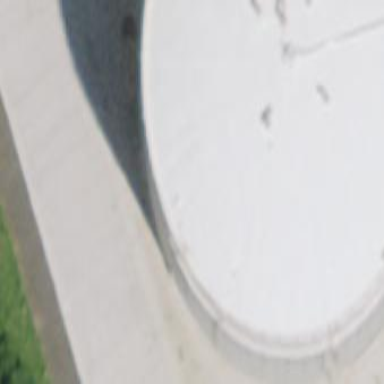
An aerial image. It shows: Storage tank with man-made structure.